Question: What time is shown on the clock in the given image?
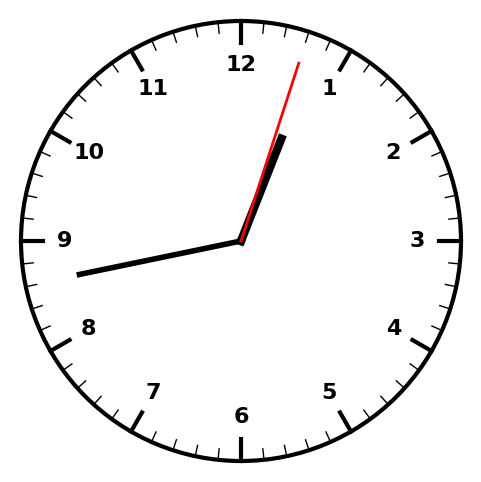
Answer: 12:43:03